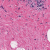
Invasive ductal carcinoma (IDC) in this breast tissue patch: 0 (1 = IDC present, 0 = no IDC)